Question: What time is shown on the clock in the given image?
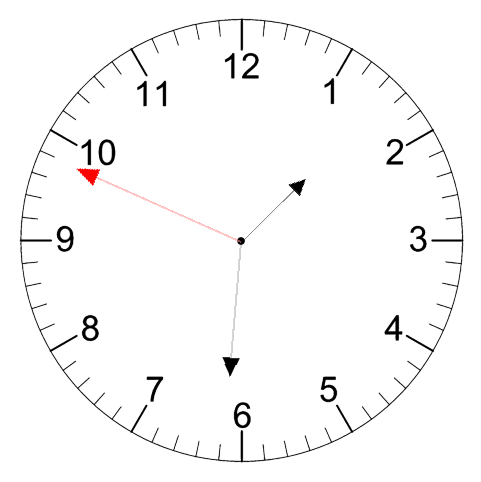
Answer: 01:30:49